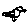
Label: bird